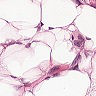
Metastatic tissue present: yes